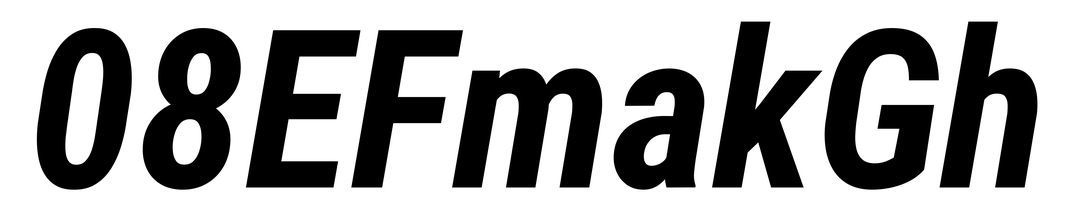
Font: Roboto-Italic_Condensed_Bold_Italic